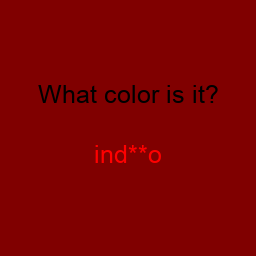
Color: red
Color name shown: indigo
Background color: maroon
Question text color: black